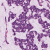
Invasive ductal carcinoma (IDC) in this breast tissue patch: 1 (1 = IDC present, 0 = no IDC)